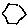
Label: hexagon